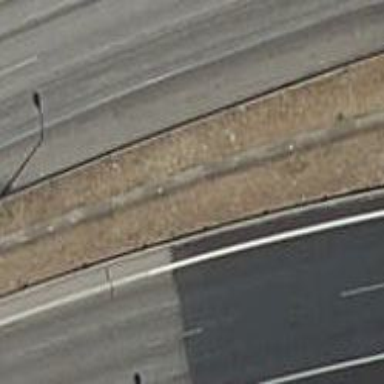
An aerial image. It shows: Guard rail as barrier.